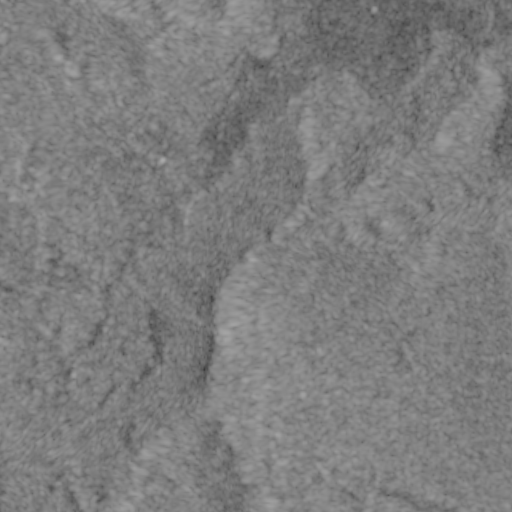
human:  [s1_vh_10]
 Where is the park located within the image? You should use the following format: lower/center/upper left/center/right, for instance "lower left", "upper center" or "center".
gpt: The park is located in the upper left of the image.
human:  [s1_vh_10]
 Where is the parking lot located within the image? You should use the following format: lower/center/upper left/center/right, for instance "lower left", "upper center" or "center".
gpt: The parking lot is located in the upper left of the image.
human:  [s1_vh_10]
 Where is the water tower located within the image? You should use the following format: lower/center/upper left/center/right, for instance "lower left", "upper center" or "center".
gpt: The water tower is located in the upper left of the image.
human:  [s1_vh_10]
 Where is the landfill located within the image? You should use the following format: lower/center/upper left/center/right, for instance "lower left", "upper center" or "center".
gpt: There is no landfill in the image.

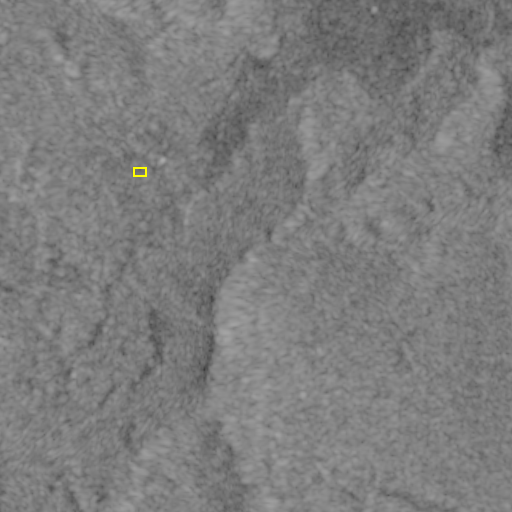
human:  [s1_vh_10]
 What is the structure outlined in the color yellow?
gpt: The structure outlined in yellow is a park.
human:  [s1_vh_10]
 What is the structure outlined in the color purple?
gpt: There is no purple outline.